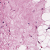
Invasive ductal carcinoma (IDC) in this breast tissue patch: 0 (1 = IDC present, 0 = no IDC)